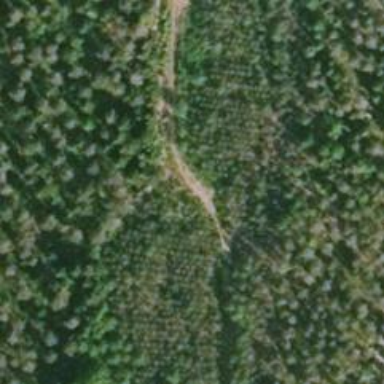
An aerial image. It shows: Track road.